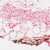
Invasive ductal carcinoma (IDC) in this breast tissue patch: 0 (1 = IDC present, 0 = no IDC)